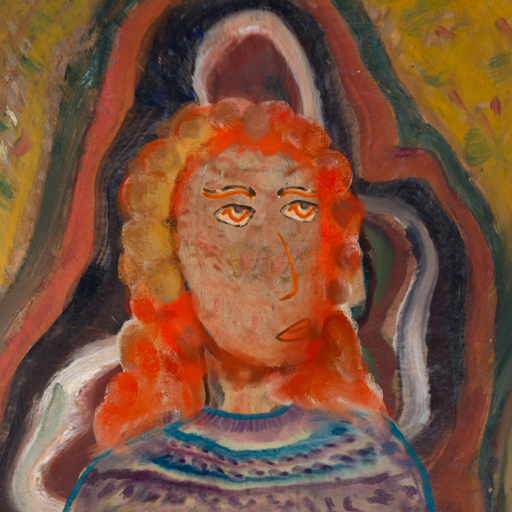
Background: AfterRaid, Head And Neck Side: Orphan, Face Side: Experience, Bust: HillGirl, Hair Side: Rupkatha, Head Accessory: Blank, Second Necklace: Blank, Necklace: Blank, Baby: Blank